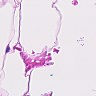
Metastatic tissue present: no